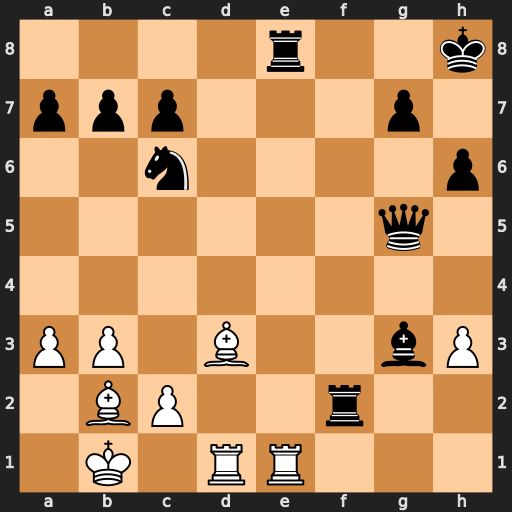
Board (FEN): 4r2k/ppp3p1/2n4p/6q1/8/PP1B2bP/1BP2r2/1K1RR3
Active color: w
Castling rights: -
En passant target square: -
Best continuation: Rxe8+ Rf8 Rxf8#